Aerial crown-view tile of a tropical tree (Barro Colorado Island, Panama), acquired 20241112:
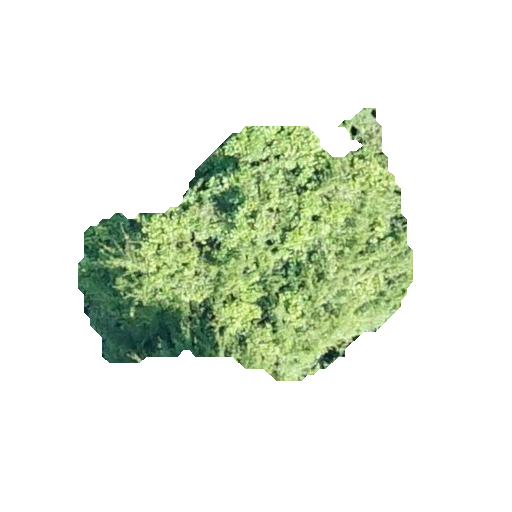
Species: Prioria copaifera
GBIF accepted scientific name: Prioria copaifera
Crown area: 93.996 m²